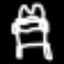
Label: bed